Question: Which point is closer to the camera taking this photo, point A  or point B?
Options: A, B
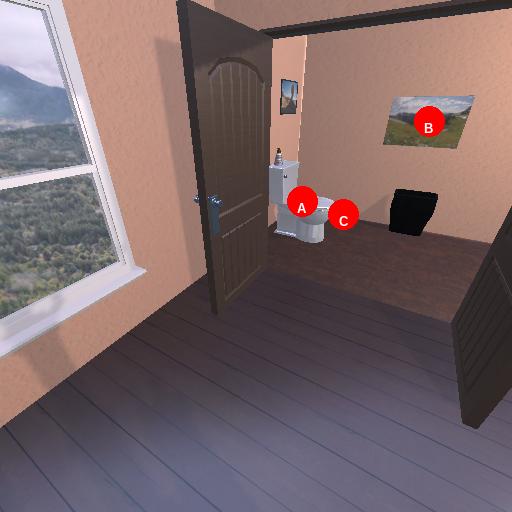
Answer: A